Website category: university
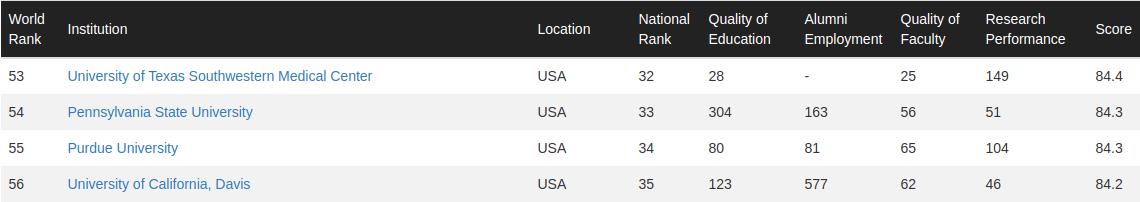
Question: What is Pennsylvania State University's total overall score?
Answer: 84.3

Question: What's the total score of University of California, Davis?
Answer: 84.2

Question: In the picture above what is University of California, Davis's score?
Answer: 84.2

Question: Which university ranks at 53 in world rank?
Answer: University of Texas Southwestern Medical Center

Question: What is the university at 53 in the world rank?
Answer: University of Texas Southwestern Medical Center

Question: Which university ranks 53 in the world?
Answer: University of Texas Southwestern Medical Center

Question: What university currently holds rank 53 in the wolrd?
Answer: University of Texas Southwestern Medical Center

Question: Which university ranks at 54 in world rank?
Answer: Pennsylvania State University

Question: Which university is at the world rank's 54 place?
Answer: Pennsylvania State University

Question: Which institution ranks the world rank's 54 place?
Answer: Pennsylvania State University

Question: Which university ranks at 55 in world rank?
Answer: Purdue University

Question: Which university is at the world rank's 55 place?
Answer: Purdue University

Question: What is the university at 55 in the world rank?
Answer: Purdue University

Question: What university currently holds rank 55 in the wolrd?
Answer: Purdue University

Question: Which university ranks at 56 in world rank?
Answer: University of California, Davis

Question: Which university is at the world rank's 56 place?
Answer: University of California, Davis

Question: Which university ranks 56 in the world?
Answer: University of California, Davis

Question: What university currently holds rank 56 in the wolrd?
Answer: University of California, Davis

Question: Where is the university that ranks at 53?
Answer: USA

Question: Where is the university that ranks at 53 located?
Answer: USA

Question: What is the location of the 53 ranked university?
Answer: USA

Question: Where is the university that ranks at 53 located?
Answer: USA

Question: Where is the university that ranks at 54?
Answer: USA

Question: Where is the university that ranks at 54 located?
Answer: USA

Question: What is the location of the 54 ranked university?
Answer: USA

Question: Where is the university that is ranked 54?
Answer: USA

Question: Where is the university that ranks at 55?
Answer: USA

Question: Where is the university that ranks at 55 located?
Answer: USA

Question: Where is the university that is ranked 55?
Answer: USA

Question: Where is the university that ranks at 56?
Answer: USA

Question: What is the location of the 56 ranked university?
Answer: USA

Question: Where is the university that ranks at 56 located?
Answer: USA

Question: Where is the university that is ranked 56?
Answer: USA

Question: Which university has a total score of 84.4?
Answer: University of Texas Southwestern Medical Center

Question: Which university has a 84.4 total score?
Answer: University of Texas Southwestern Medical Center

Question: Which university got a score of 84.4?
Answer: University of Texas Southwestern Medical Center

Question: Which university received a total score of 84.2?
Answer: University of California, Davis

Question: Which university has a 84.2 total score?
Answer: University of California, Davis

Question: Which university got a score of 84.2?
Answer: University of California, Davis